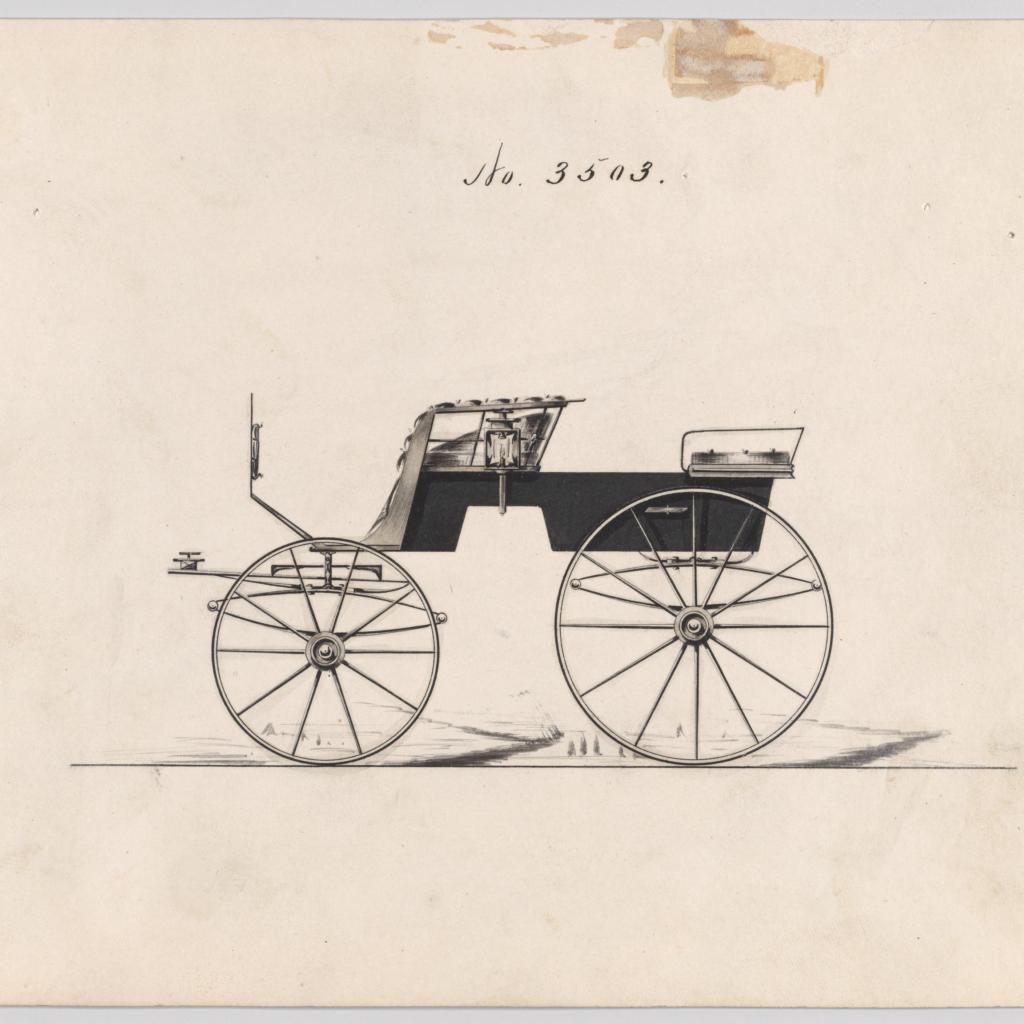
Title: Design for T-Cart, no. 3503
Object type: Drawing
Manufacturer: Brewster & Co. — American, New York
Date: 1879
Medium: Pen and black ink watercolor and gouache with gum arabic
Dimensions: Sheet: 6 1/4 × 8 13/16 in. (15.9 × 22.4 cm)
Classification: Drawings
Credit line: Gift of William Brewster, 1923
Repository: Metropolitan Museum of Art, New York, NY